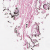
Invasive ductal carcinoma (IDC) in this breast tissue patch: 0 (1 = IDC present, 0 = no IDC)